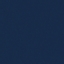
Land use / land cover class: SeaLake